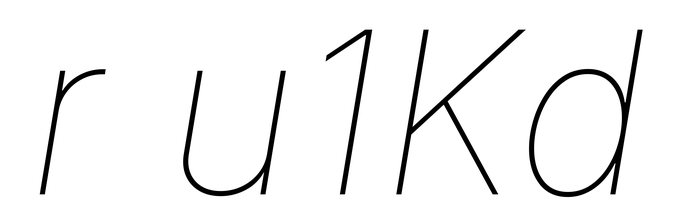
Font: Inter-Italic_Thin_Italic